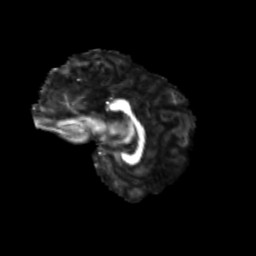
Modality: FA
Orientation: sagittal
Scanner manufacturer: siemens
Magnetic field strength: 3 T
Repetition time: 9.2 s
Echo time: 0.084 s